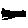
Label: car